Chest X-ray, PA view. Patient: 60 years old, sex F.
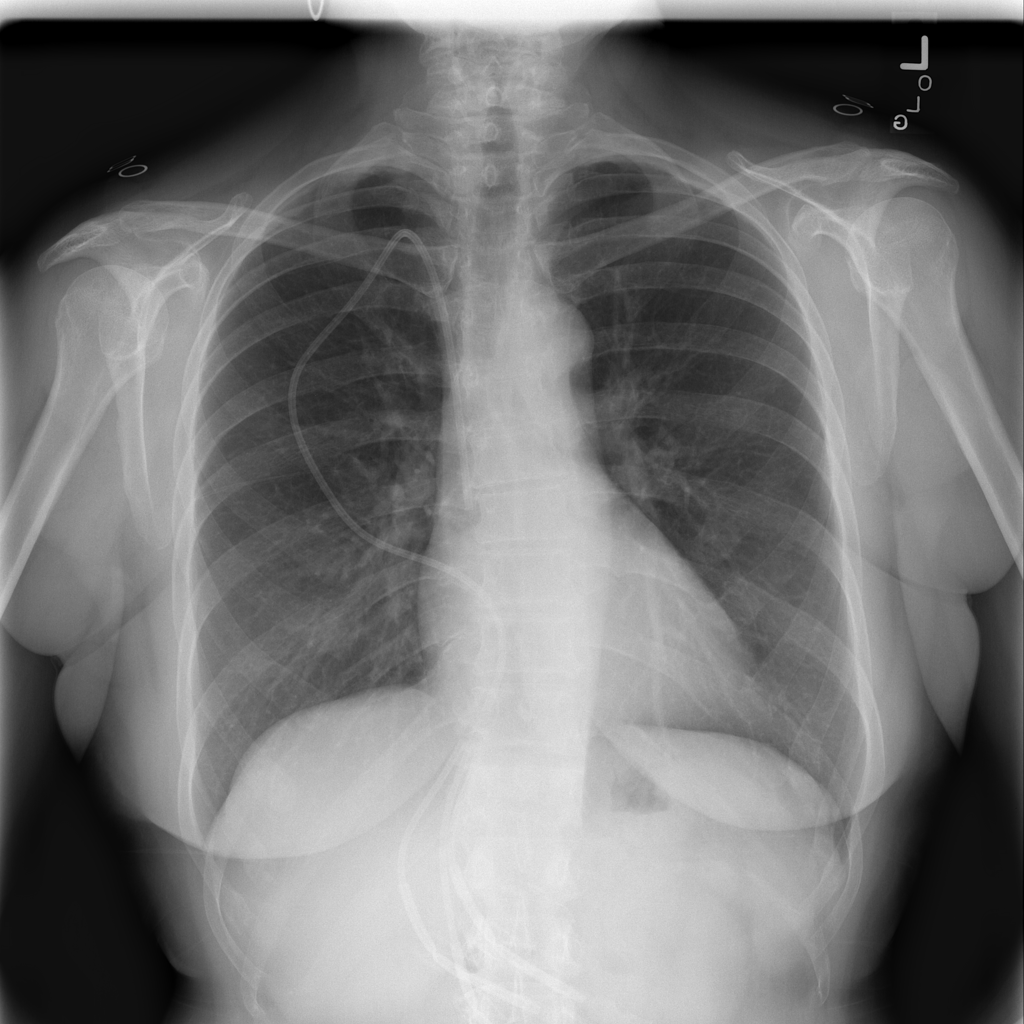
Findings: No Finding